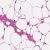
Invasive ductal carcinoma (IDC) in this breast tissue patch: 0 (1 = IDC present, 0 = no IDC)